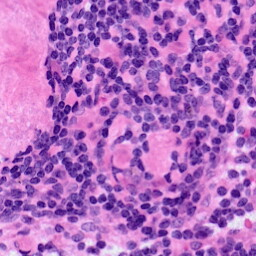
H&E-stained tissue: LymphNode